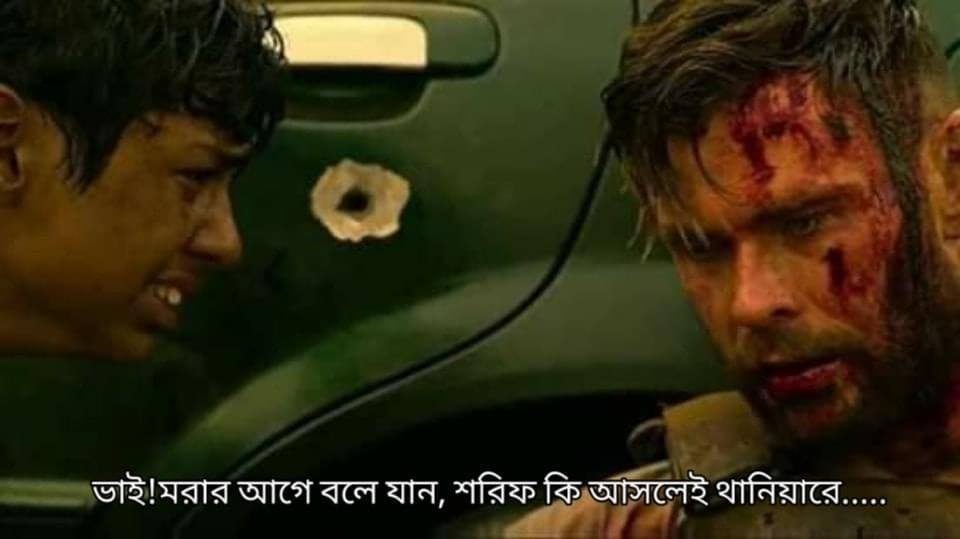
Caption: ভাই ! মরার আগে বলে যান, শরিফ কি আসলেই থানিয়ারে...
Label: hate